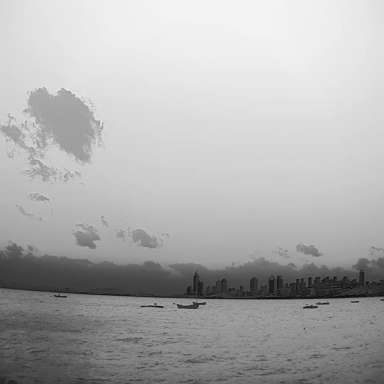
There are six bulk_carriers in the infrared image.